Interaction volume radius: 5 \u00c5
Interaction volume height: 25 \u00c5
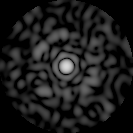
Disorder parameter: 0.8629